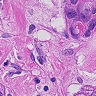
Metastatic tissue present: yes